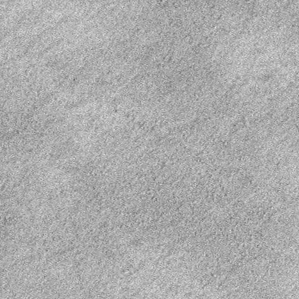
Label: frost